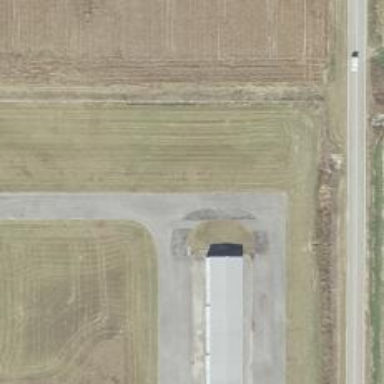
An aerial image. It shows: Image of taxiway at airport.